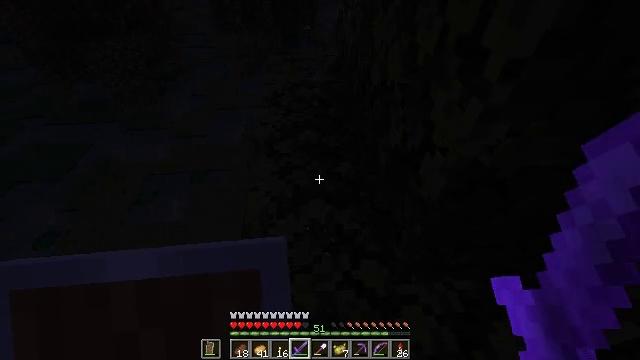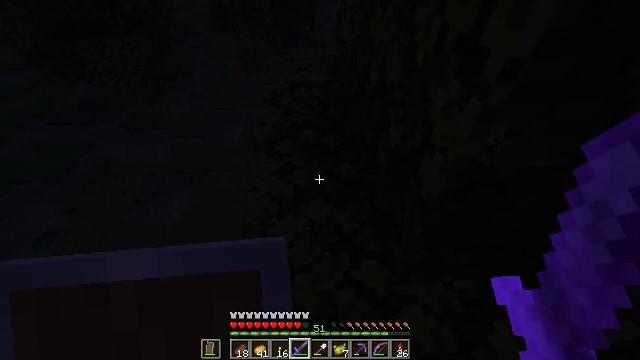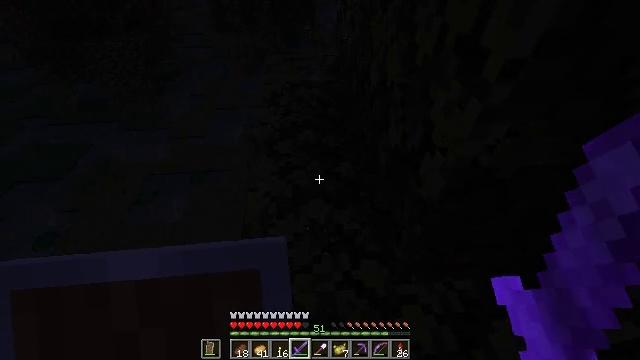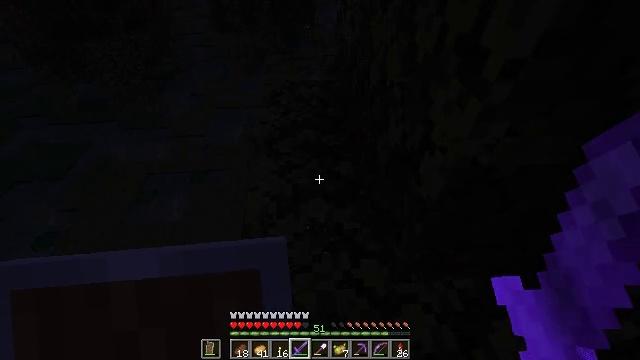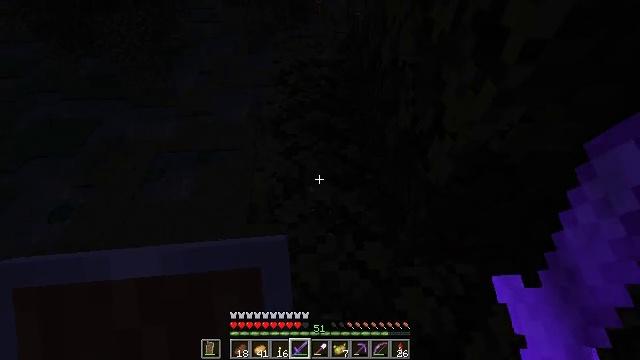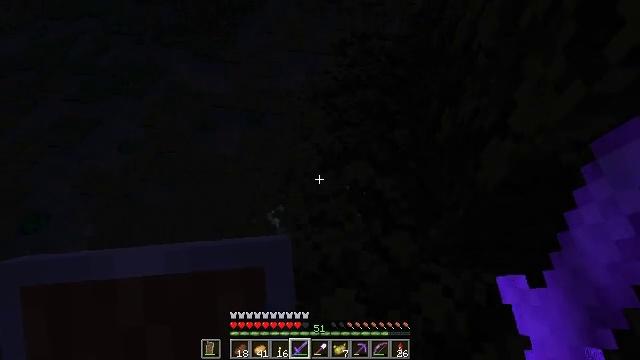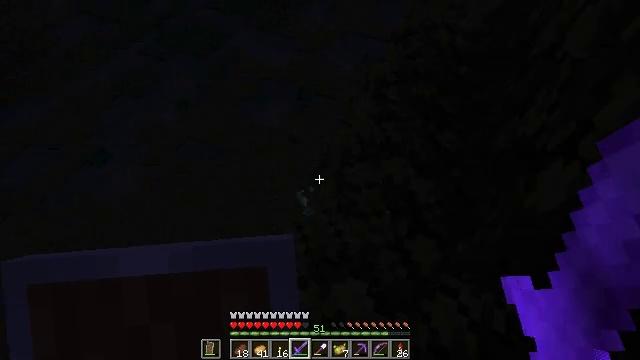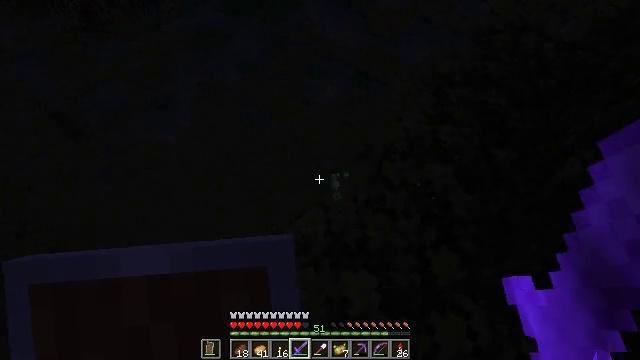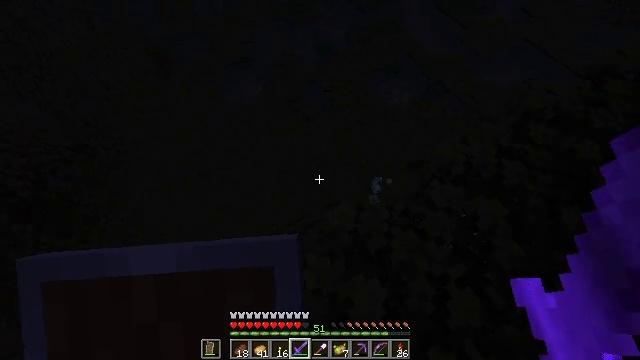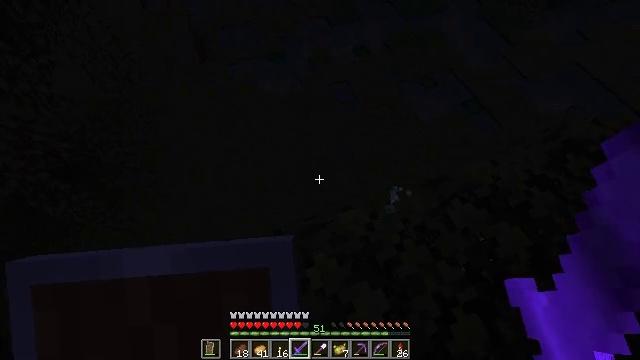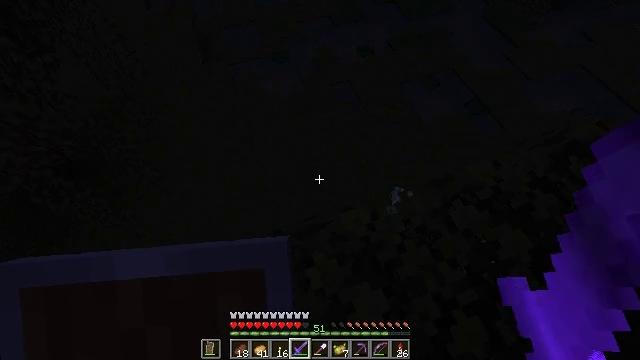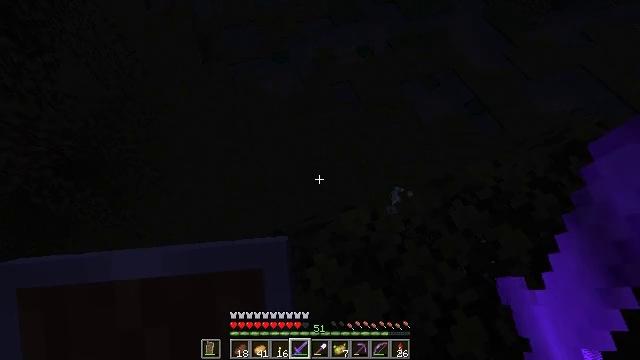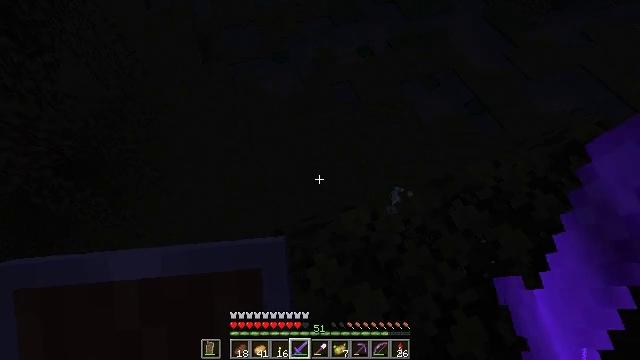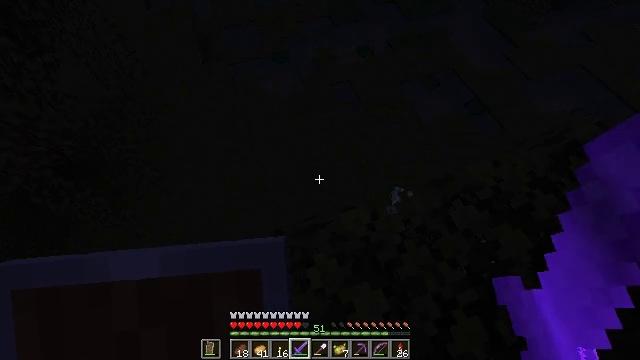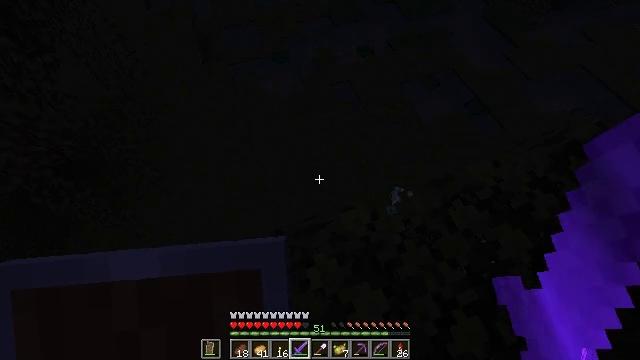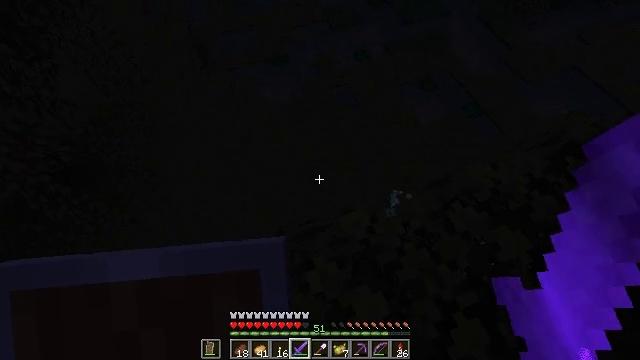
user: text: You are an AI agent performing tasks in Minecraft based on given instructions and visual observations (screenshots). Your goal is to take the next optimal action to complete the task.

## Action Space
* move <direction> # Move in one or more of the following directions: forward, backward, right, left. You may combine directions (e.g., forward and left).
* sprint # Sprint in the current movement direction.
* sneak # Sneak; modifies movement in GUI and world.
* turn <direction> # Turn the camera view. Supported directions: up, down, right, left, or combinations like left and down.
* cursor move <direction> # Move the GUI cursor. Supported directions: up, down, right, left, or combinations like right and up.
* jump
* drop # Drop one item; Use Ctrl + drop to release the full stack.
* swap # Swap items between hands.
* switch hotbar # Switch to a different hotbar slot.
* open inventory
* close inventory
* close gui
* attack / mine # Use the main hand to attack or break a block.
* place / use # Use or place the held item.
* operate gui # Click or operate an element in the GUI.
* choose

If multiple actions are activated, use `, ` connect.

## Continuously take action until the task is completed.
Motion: motion action
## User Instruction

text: Kill enemies.
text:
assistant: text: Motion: no_op
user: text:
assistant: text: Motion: no_op
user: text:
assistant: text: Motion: no_op
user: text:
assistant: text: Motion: turn left and down
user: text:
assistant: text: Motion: turn left and down
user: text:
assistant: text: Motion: turn left and down
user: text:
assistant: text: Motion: turn left and down
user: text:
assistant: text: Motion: turn left and down
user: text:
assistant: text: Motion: turn left
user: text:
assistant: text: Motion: no_op
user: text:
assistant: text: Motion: no_op
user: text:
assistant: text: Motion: no_op
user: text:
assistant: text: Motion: no_op
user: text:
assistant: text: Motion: no_op
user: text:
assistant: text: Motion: no_op
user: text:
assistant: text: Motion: turn right and up
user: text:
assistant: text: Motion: sneak, turn right and up
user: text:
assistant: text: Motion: sneak, turn right
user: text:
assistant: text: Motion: sneak, turn right
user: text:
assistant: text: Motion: sneak
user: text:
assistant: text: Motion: sneak
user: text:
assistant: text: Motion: move forward, sneak
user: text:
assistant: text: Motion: move forward, sneak
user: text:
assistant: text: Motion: move forward, sneak
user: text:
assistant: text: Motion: move forward, sneak
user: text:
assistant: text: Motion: move forward, sneak
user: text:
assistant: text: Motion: move forward, sneak
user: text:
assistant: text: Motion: move forward, sneak
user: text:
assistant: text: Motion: move forward, sneak
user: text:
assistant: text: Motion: move forward, sneak